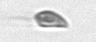
Label: Cryptophyta